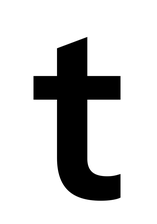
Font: InstrumentSans_SemiBold